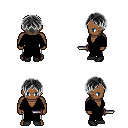
a pixel art fantasy rpg character, male body template, human, dark skin, black robe, white pants, gray parted hairstyle, black shoes, dagger, four views (front, back, left, right), 2x2 character sprite sheet, small pixel art, hard edges, no anti-aliasing